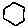
Label: hexagon